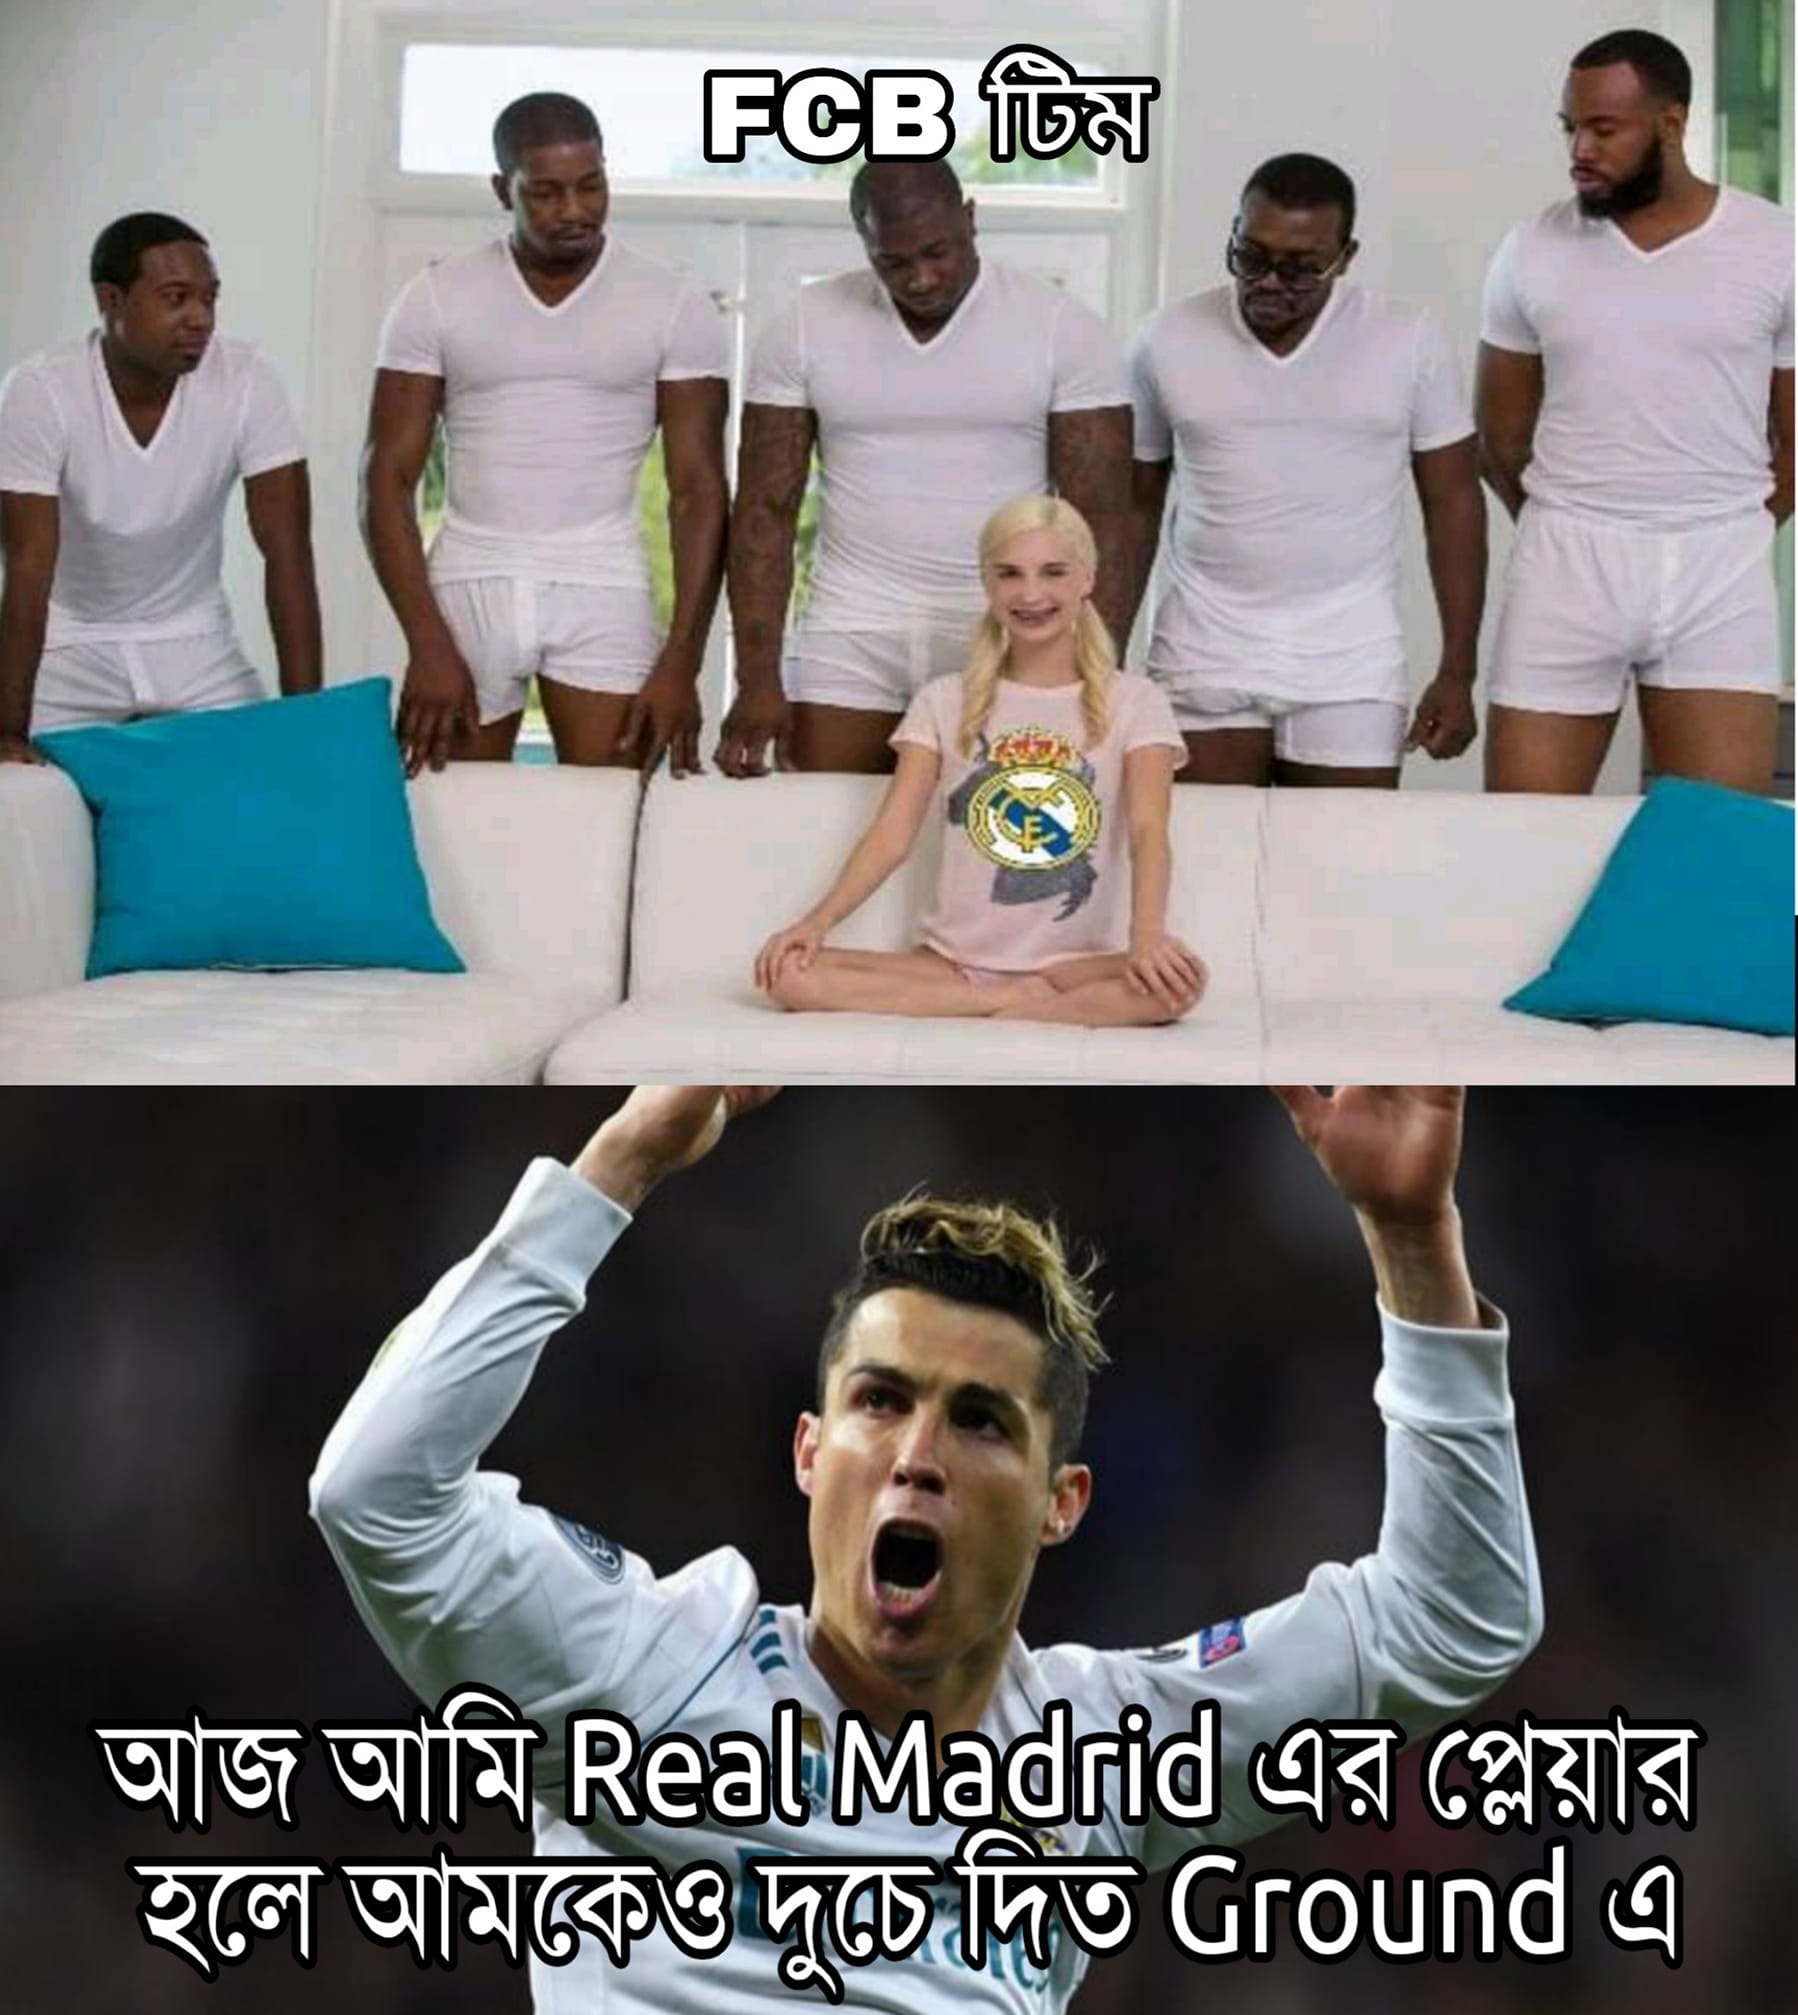
Caption: FCB টিম    আজ আমি Real Madrid এর প্লেয়ার হলে আমাকেও দুচে দিত  Ground এ
Label: hate